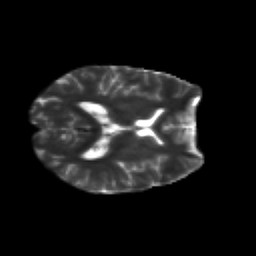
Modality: T2w
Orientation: axial
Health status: healthy
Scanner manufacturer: siemens
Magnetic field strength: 3 T
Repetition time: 12 s
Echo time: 0.092 s